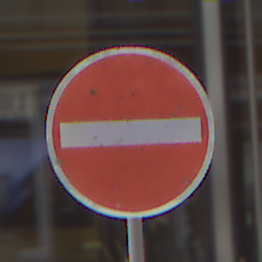
Verkehrszeichen: VerbotDerEinfahrt
Umgebung: Outdoor, Urban
Tageszeit: Midday
Wetter: Overcast
Licht: Natural
Jahreszeit: NotSpecified
Kontrast: LowContrast